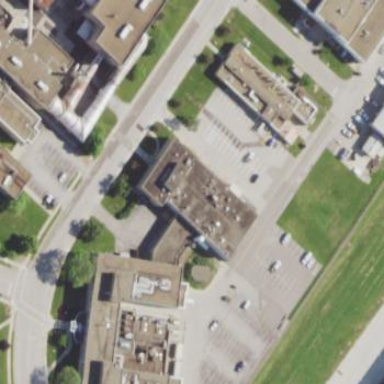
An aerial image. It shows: Government building.